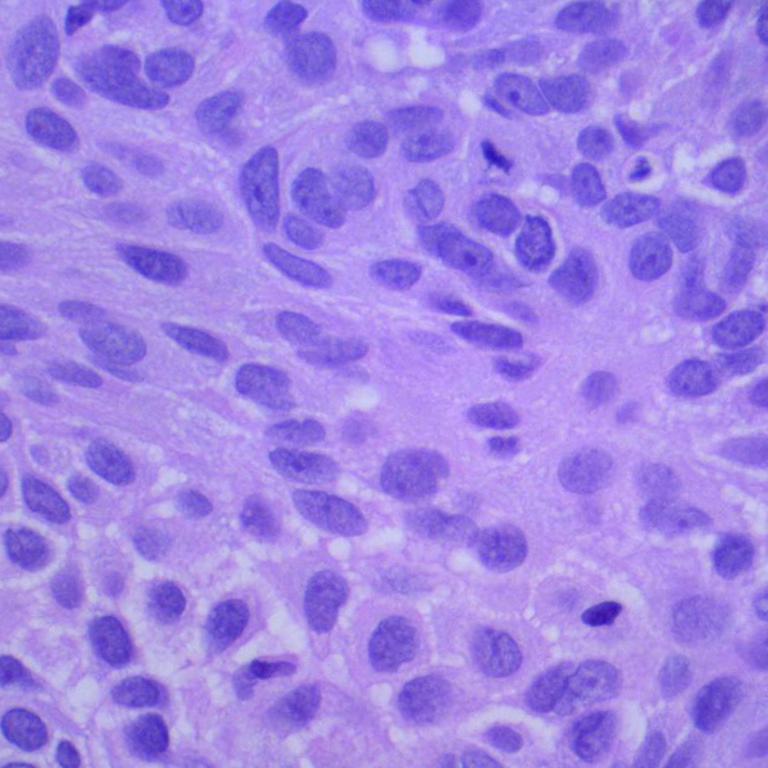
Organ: lung
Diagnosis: squamous carcinomas